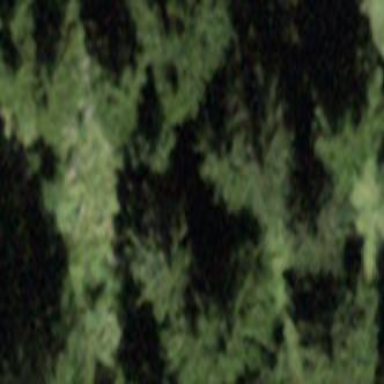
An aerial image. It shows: Forest area.